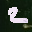
Label: 2